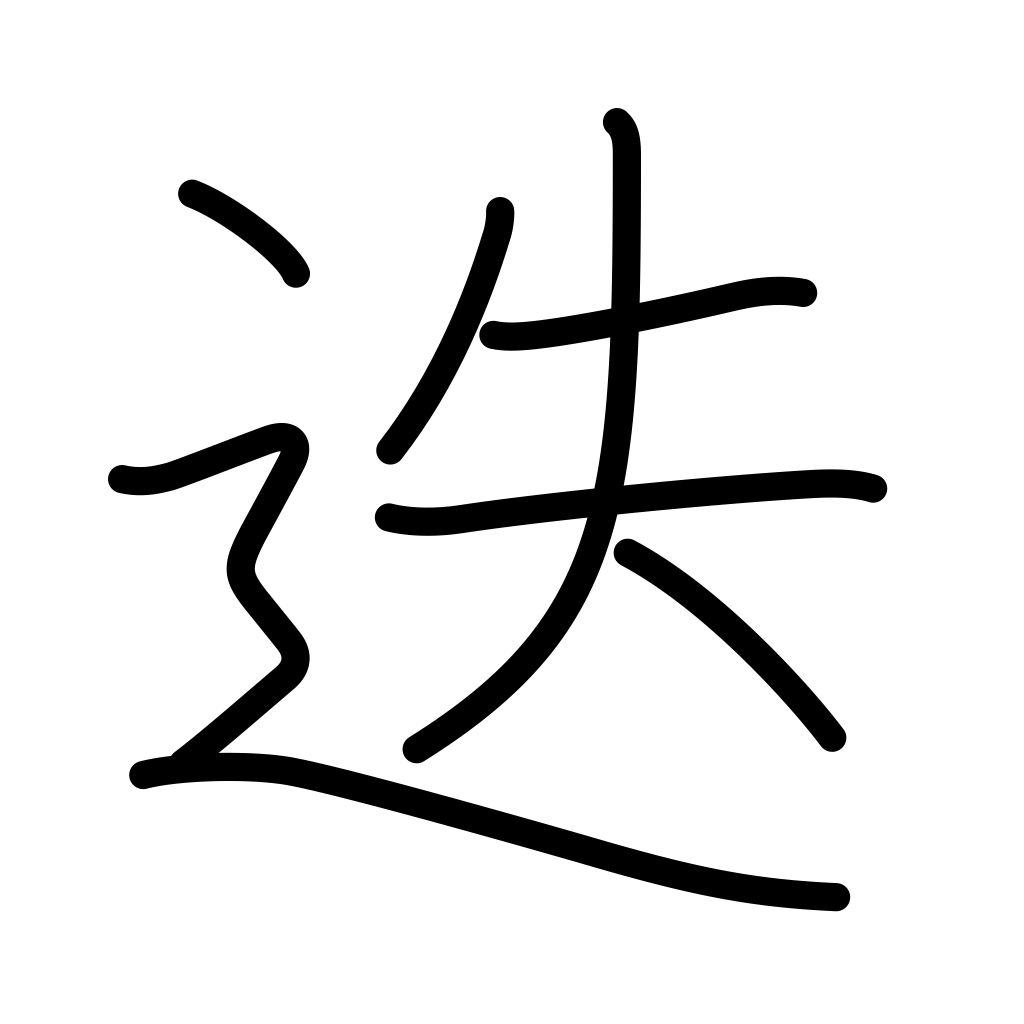
Meaning: transfer, alternation